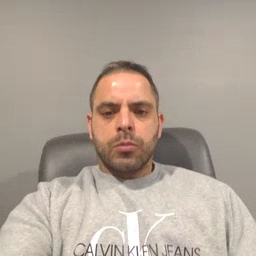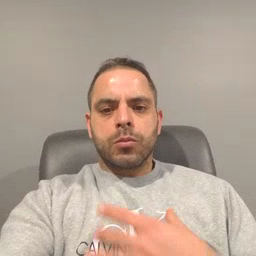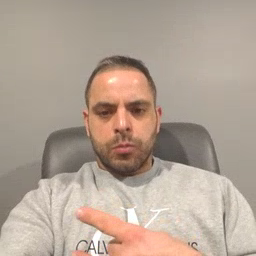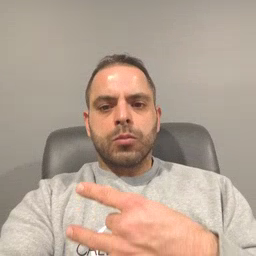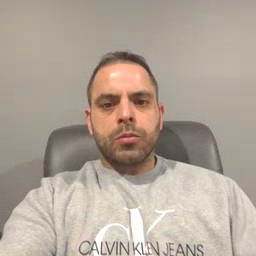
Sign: like